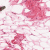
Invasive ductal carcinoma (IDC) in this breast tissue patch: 0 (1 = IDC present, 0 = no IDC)